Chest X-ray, PA view. Patient: 54 years old, sex M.
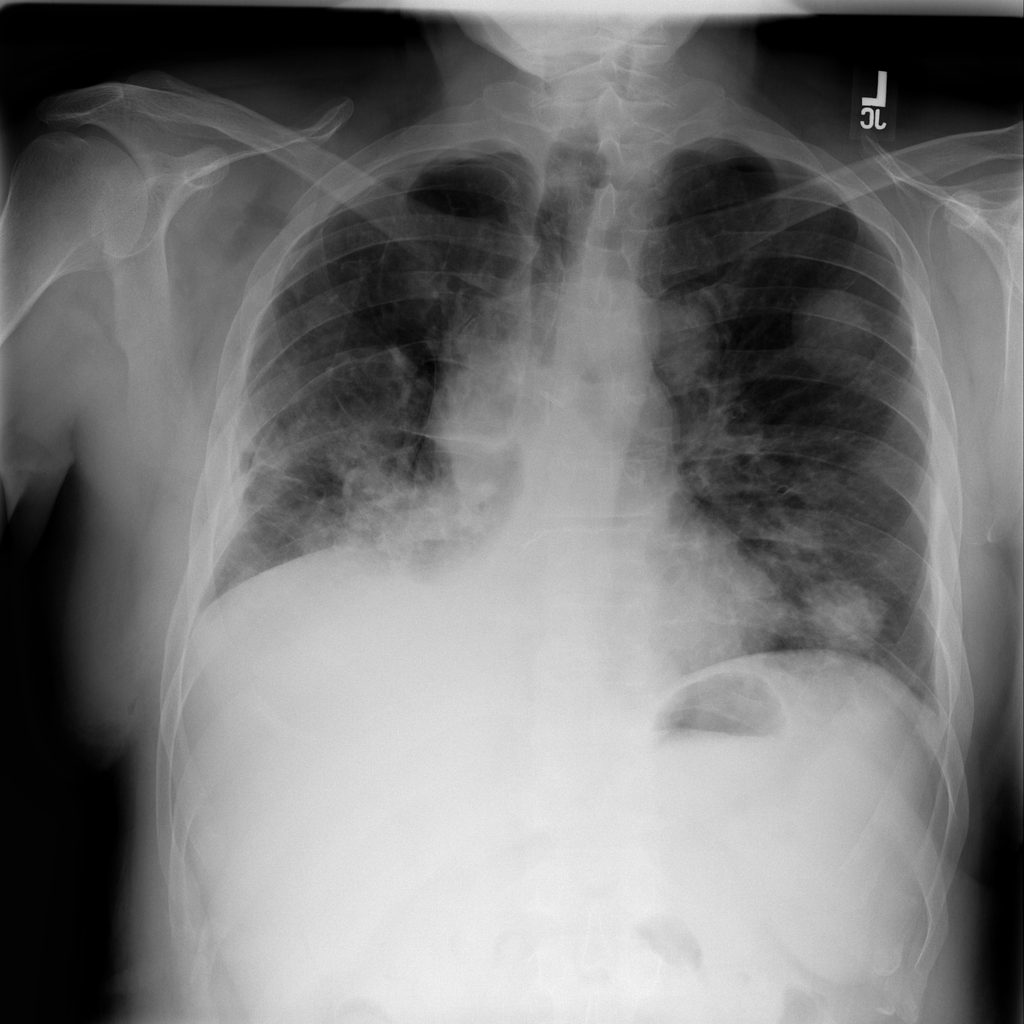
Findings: Consolidation, Mass, Pneumothorax